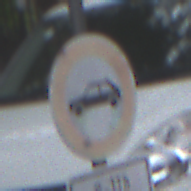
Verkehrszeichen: VerbotPersonenkraftwagen
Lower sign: ZeitangabenOhneBeschraenkungAufWochentage2
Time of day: MorningAfternoon
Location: Outdoor (Urban)
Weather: Overcast
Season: NotSpecified
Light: Natural